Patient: sex M, age 68
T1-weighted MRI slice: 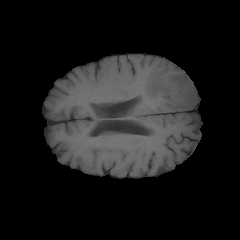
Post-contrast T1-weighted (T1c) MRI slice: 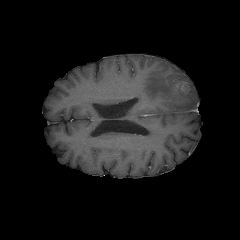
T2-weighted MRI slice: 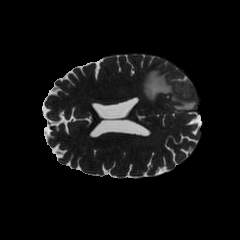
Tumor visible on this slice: yes
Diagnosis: Glioblastoma, IDH-wildtype
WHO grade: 4